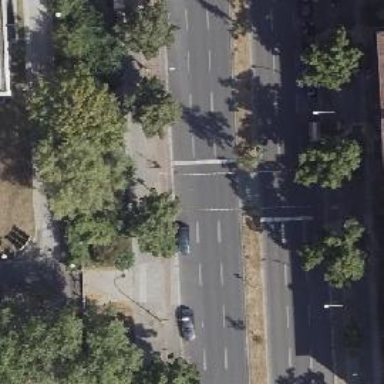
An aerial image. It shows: Asphalt footway with crossing controlled by traffic signals.